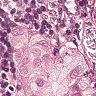
Metastatic tissue present: yes